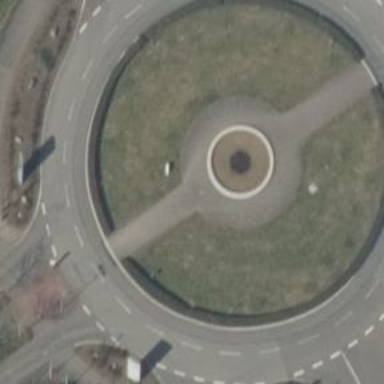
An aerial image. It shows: Beautiful fountain.